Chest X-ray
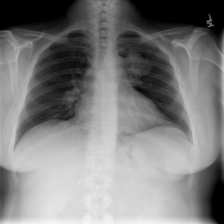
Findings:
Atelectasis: negative
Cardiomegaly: negative
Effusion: negative
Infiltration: negative
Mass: positive
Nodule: positive
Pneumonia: negative
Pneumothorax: negative
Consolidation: negative
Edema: negative
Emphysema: negative
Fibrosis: negative
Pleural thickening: negative
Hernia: negative